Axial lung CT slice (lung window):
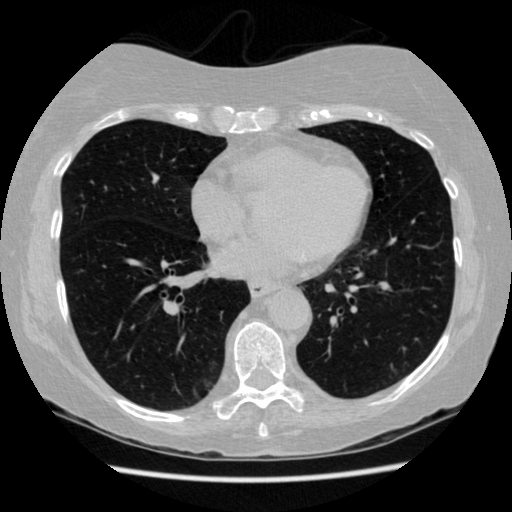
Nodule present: no